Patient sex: M
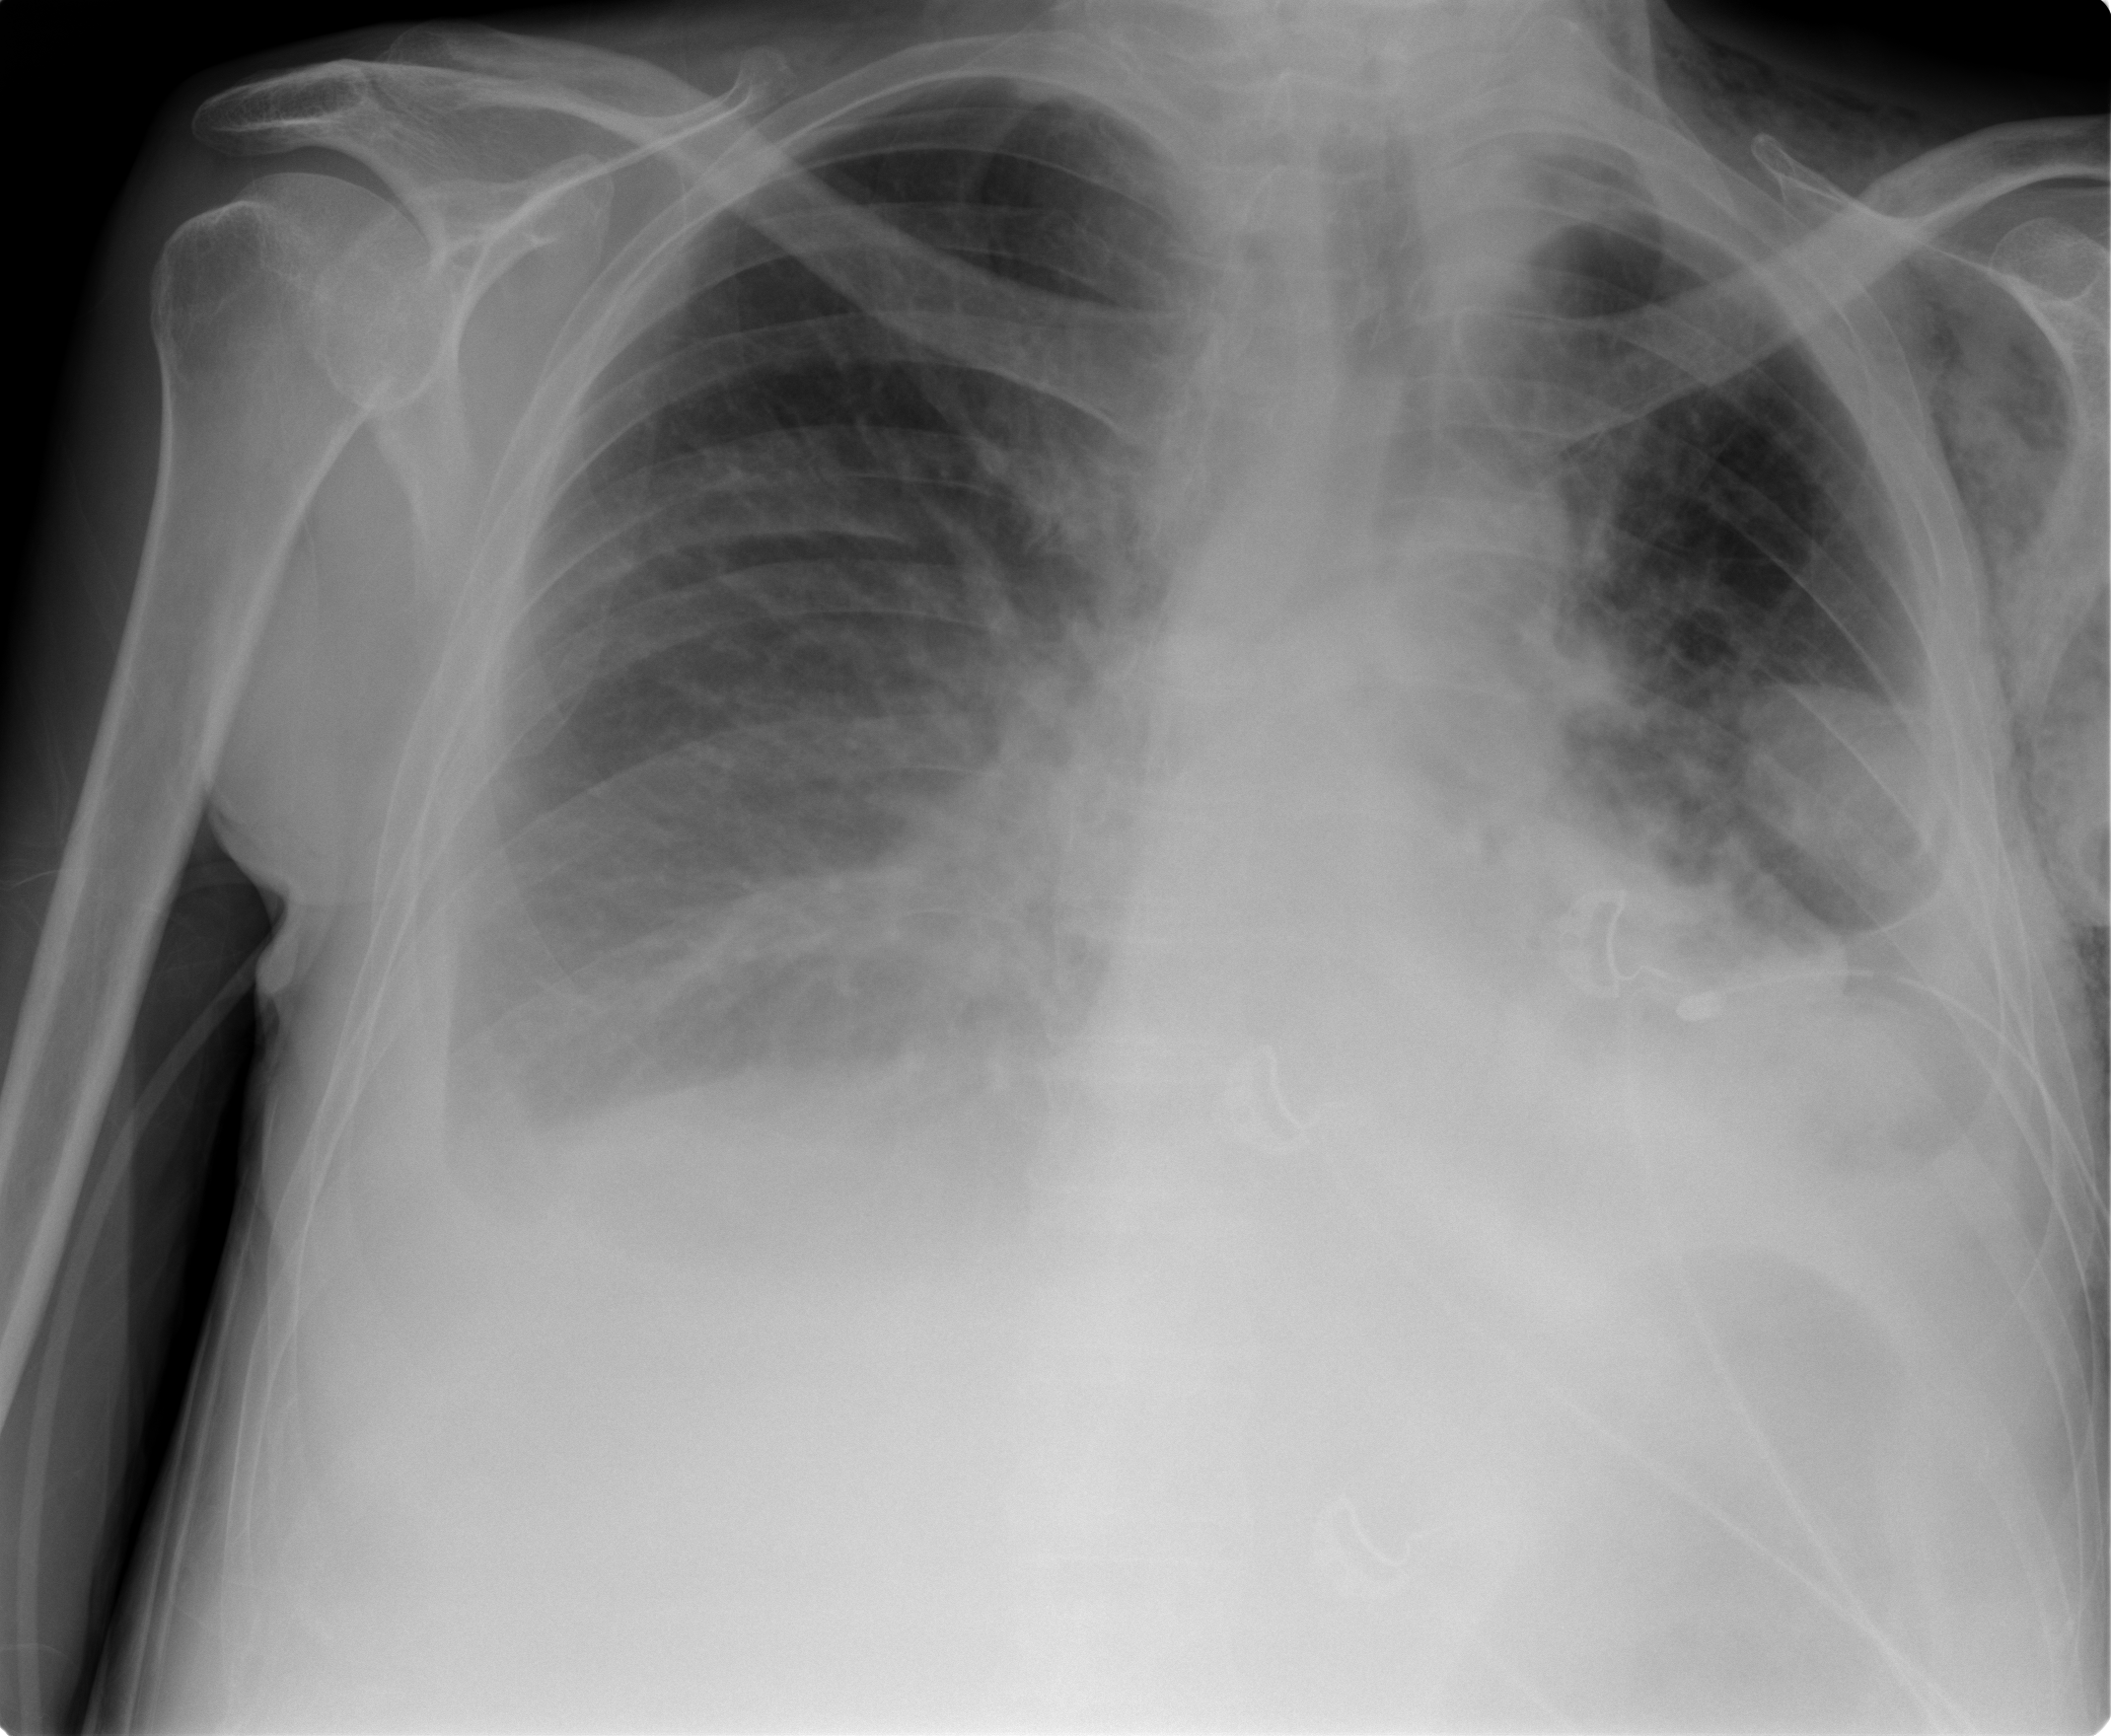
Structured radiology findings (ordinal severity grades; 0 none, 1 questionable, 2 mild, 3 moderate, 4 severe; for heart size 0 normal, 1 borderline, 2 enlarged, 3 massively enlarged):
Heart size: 1
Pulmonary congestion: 2
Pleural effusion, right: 2
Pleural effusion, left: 2
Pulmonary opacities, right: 0
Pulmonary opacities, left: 0
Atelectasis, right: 2
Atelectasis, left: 2